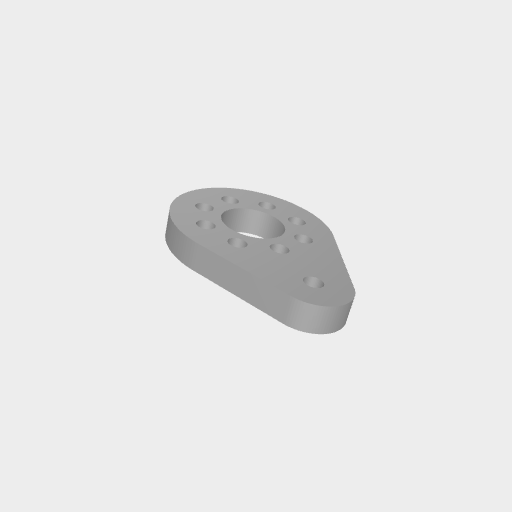
Part: HubMountControlArm24